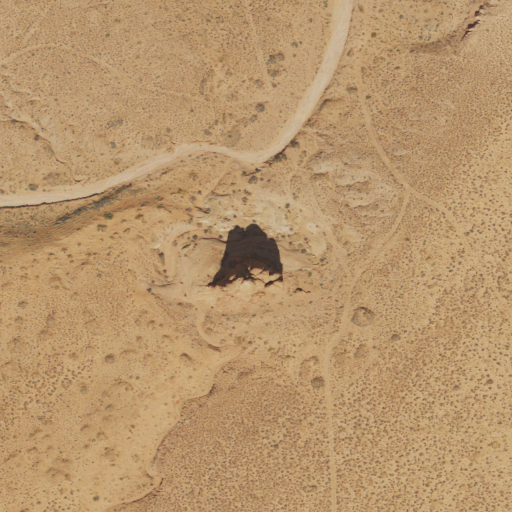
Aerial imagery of mountain in Utah named Jacks Knob containing only shrub